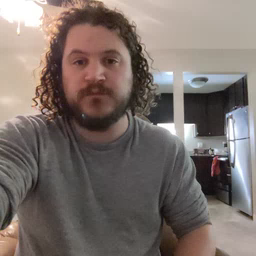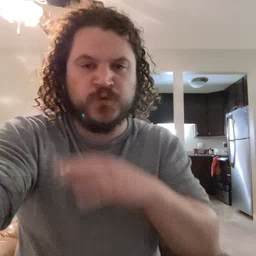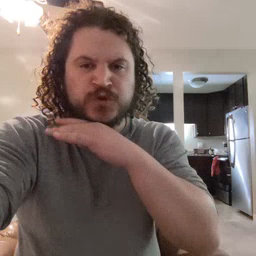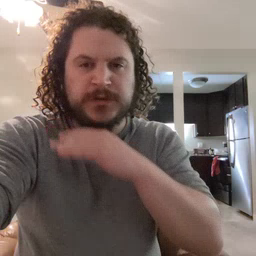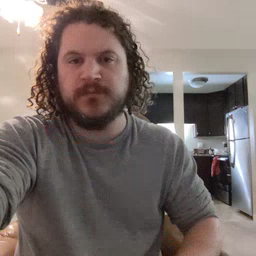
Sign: dirty